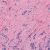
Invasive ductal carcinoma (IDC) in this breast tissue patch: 0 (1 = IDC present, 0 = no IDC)